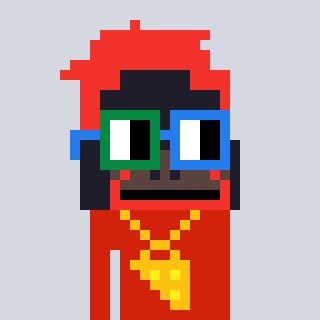
a pixel art character with square green and blue glasses, a orangutan-shaped head and a red-colored body on a cool background